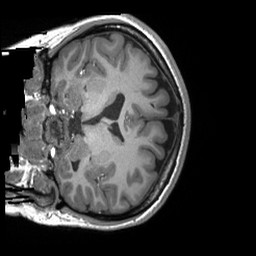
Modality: T1w
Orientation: coronal
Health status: ill
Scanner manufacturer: siemens
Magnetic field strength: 3 T
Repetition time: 2.3 s
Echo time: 0.00243 s